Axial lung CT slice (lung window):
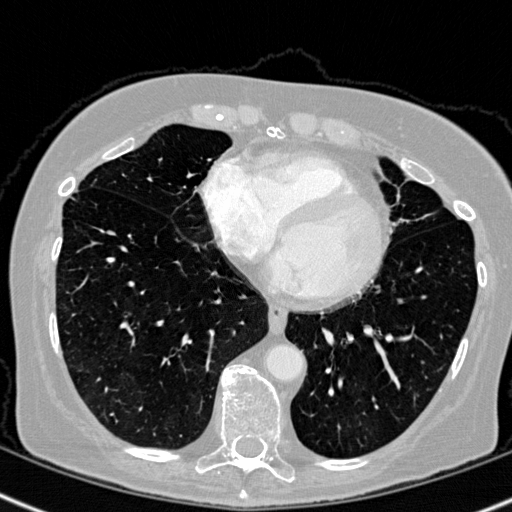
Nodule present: no